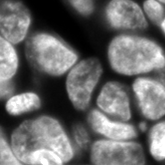
Tissue sample: ovarian
Magnification: 5.0x
Cell type: Epithelial cells
Senescence state: senescent